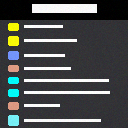
Screen state: on